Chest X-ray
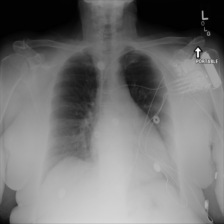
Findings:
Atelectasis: negative
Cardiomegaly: negative
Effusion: negative
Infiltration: negative
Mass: negative
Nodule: negative
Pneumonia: negative
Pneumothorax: negative
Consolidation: negative
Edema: negative
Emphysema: negative
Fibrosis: negative
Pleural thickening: negative
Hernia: negative